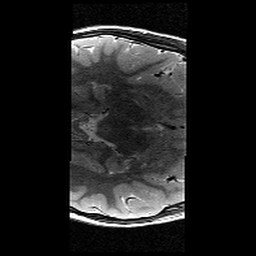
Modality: T2w
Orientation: axial
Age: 11
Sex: male
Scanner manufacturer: siemens
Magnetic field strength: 3 T
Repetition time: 9.23 s
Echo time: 0.067 s